Question: I have a datagrid with bulk actions to delete as well as single delete.
Here is the snapshot of my datagrid:

my datagrid is as follow :
'''
<form method="post" action="">
<table>
<tr>
<td><input type="checkbox" value="1" name="checkIds[]"/></td>
<td>user</td><td><a href="user/delete/1"><img src="delete.png"/></a></td>
</tr>
</table>
</form>
'''
I can submit data as post when using bulk action delete. Currently for single delete using the delete button action as you can see in the Action column, i am just putting hyperlink or sending it as GET request. As i came to know, the delete action should use POST or DELETE to avoid web crawlers accidentally deleting my data. I thought of a solution to send it as POST action as follow:
'''
<form method="post" action="user/delete/1" id="form_id_1"></form><a href="#" onclick="//submit form"><img src="delete.png"/></a>
'''
Problem is that this form tag will be inside my parent form tag and it violates html standards since form tag cannot be inside another form tag
How can I send post request for single delete action here ? Any logic please?
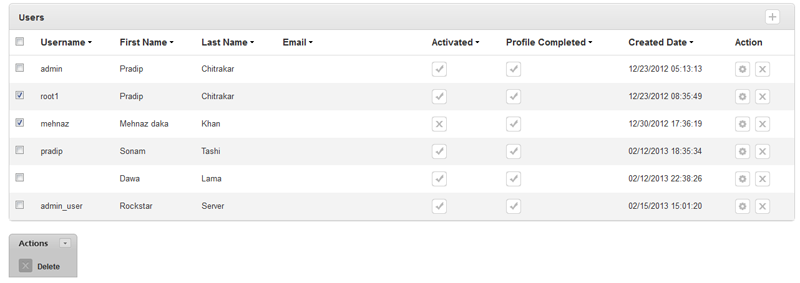
Answer: Try:
'''
<form method="post" action="">
<table>
<tr>
<td><input type="checkbox" value="1" name="checkIds[]"/></td>
<td>user</td><td><input type="submit" class="sdelete" name="sdelete" value="<?= $ID; ?>" /></td>
</tr>
</table>
</form>
'''
From there, you would use css to modify how the '.sdelete' looks, and in PHP you can get the single delete by:
'''
if(isset($_POST['sdelete'])) {
$id = $_POST['sdelete'];
//use $id to delete a single entry from DB, and then produce new output
}
'''
And that should work flawlessly. ^^